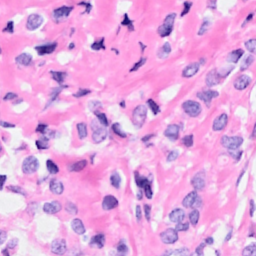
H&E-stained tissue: Breast